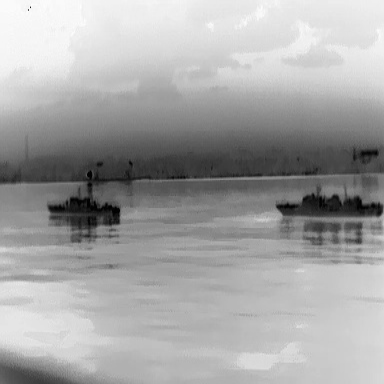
There are two warships in the infrared image.